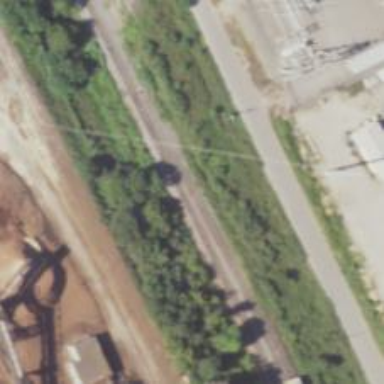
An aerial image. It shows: Railway siding with rails.